Question: When I press Ctrl+P in NetBeans PHP while writing down function call parameters I get a tooltip reminding me of the parameters:

Is there an equivalent for this in Eclipde PDT? It seems I can only get the autocomplete box while typing the function name - as soon as the cursor is in the function calls parenthesis there is no obvious way to get the autocomplete box again or anything like the tooltip above.
Ctrl+Space just gives me a list of local variables...
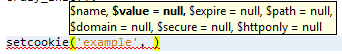
Answer: Yes there is! : ++ does something similar in PDT.
Get a list of all shortcuts by pressing ++.